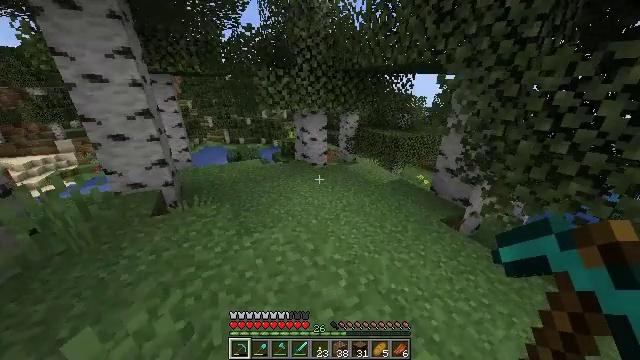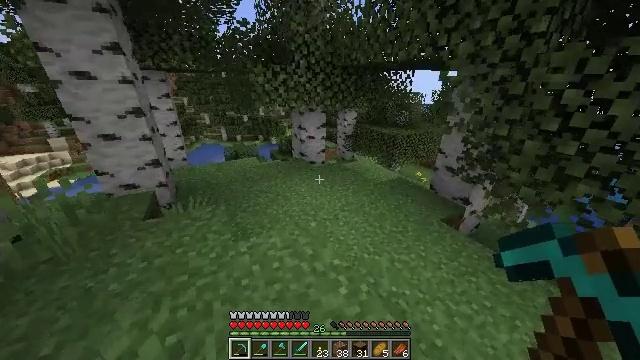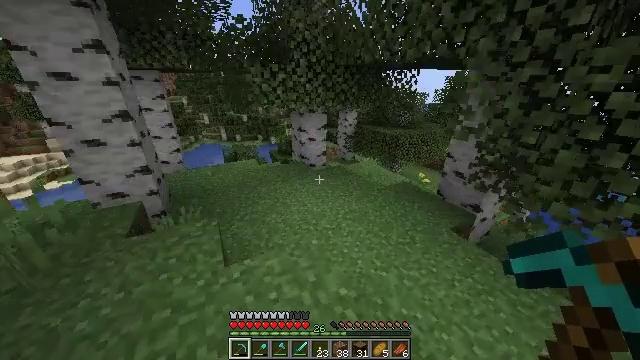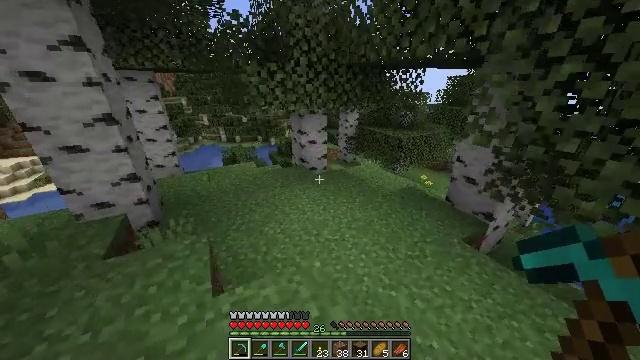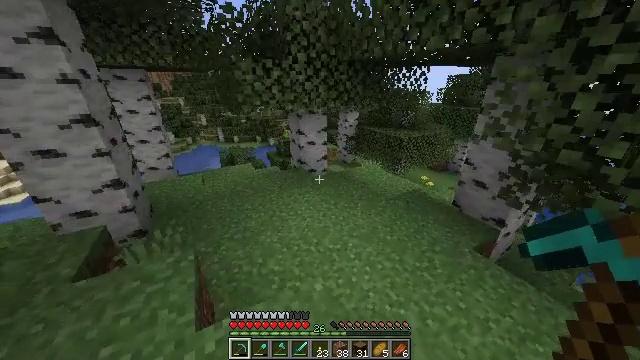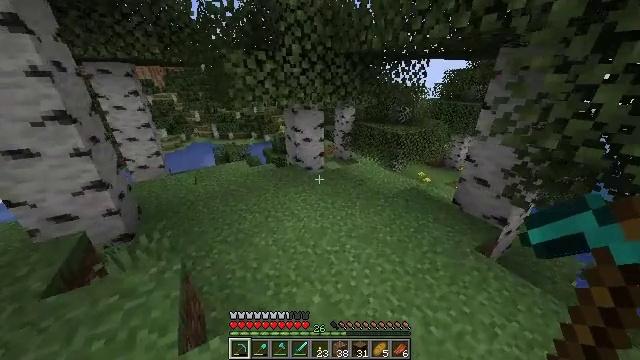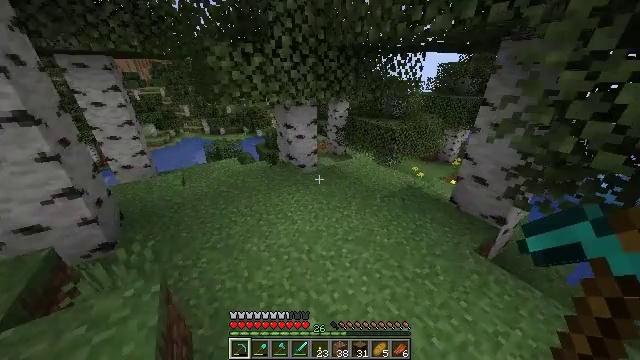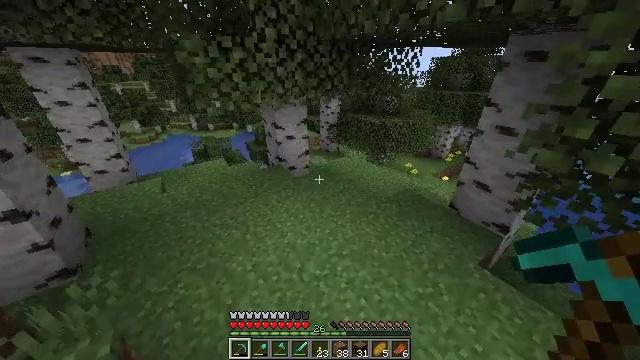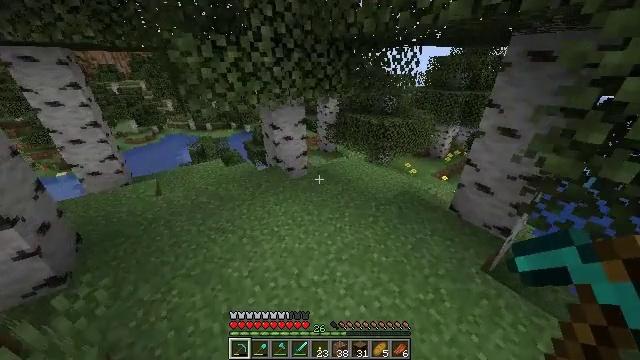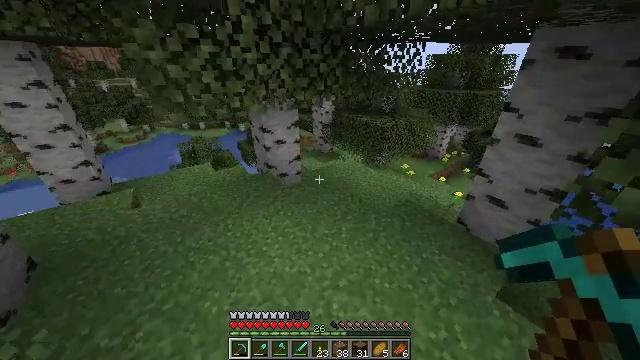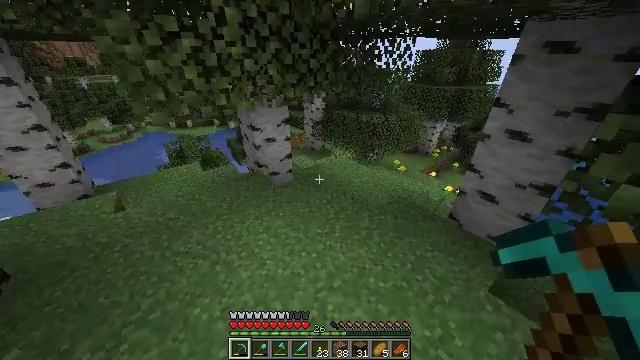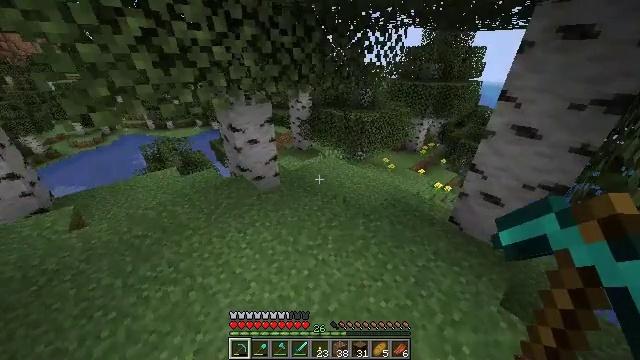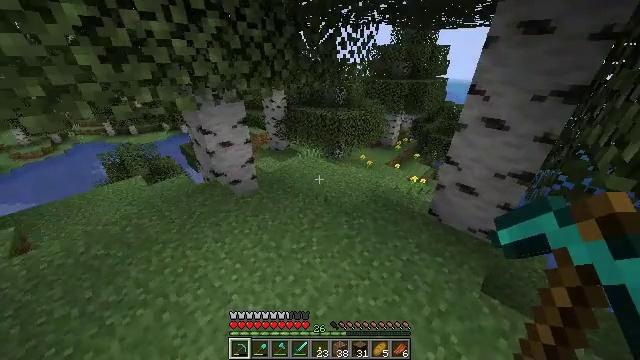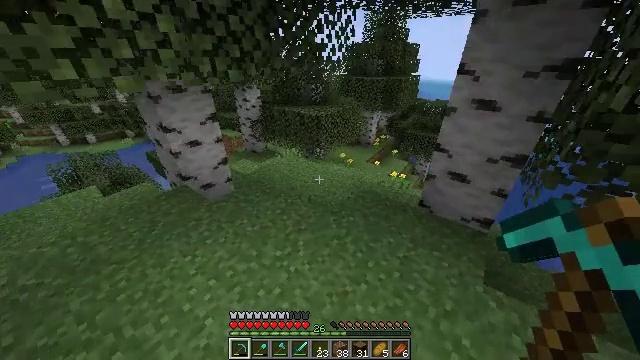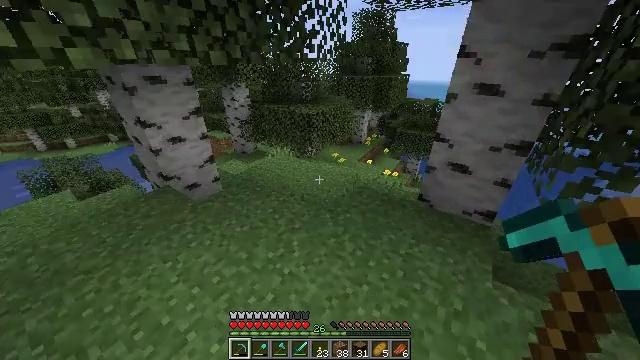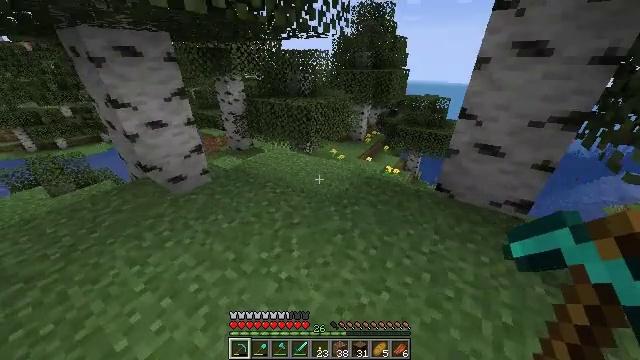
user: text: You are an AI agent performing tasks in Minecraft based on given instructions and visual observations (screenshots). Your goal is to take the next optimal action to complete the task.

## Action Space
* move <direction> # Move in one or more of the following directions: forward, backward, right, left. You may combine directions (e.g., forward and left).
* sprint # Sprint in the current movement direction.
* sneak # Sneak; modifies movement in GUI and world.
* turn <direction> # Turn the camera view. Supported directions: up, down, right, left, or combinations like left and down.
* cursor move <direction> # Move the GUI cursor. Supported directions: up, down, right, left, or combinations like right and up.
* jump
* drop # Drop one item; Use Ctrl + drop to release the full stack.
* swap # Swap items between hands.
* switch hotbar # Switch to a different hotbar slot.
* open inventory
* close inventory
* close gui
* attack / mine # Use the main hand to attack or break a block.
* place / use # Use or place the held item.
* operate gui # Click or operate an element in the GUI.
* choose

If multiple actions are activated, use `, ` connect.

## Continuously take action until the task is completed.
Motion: motion action
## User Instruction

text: Harvest sugar cane from the plant.
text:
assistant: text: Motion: move forward, sprint
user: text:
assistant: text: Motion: move forward, sprint
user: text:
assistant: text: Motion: move forward, sprint
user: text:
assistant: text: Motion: move forward, sprint
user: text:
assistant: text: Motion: move forward, sprint, turn right and down
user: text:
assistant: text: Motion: move forward, sprint, turn right and down
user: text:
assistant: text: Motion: move forward, sprint, turn right and down
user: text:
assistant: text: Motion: move forward, sprint
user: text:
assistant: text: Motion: move forward, sprint, turn right
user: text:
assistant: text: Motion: move forward, sprint, turn right
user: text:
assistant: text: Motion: move forward, sprint, turn right
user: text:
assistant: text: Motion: move forward, sprint, turn right
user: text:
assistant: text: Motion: move forward, sprint, turn right
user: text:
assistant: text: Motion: move forward, sprint, turn right
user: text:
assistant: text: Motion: move forward, sprint
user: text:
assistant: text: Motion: move forward, sprint
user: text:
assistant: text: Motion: move forward, sprint
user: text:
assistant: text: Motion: move forward, sprint
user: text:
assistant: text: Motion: move forward, sprint
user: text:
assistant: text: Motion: move forward, sprint
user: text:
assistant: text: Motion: move forward, sprint
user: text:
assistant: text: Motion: move forward, sprint, turn right and down
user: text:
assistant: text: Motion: move forward, sprint, turn down
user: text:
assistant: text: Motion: move forward, sprint, turn down
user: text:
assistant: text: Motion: move forward, sprint, turn down
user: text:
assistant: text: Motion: move forward, sprint
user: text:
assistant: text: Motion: move forward, sprint
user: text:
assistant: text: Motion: move forward, sprint
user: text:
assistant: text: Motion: move forward, sprint
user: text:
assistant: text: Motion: move forward, sprint, turn left and up